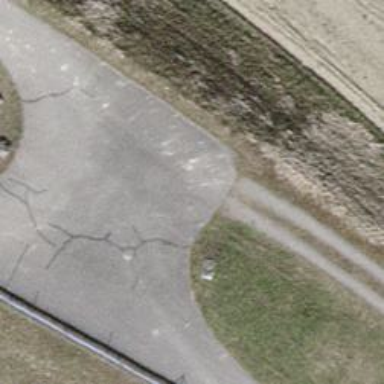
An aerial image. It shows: Asphalt track with grade 1 tracktype.